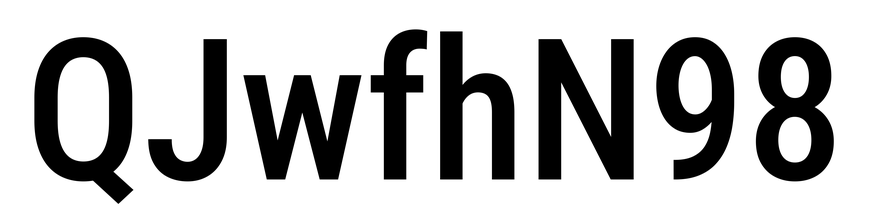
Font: Roboto_Condensed_Medium